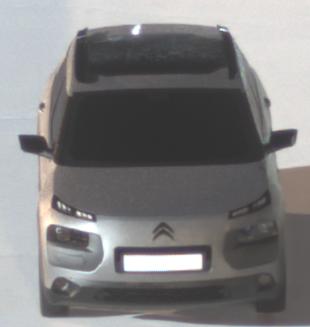
Make: Citroen
Model: C4 Cactus PureTech 75
Detailed model: C4 Cactus
Model produced from: 2014/09
Model produced until: 2015/03
Doors: 5
Color: gray
Road condition: dry road
Daytime: night
Contrast: high contrast